A time-domain waveform of one vibration snapshot from a rolling-element bearing is shown. What is the most likely bearing condition (normal, inner_race, outer_race, ball)?
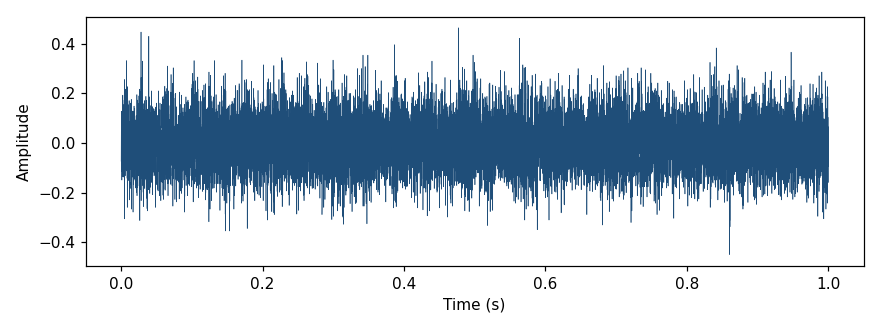
Answer: normal